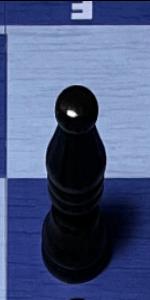
Label: Bishop_Black